【题型】解答题　【知识点】解析几何　【难度】medium
(2024·上海·三模) 将离心率相等的所有椭圆称为“一簇椭圆系”. 已知椭圆 $E: \frac{x^2}{2} + y^2 = 1$ 的左、右顶点分别为 $A, B$, 上顶点为 $D$.

(1) 若椭圆 $F: \frac{x^2}{s} + \frac{y^2}{2} = 1$ 与椭圆 $E$ 在“一簇椭圆系”中, 求常数 $s$ 的值;

(2) 设椭圆 $G: \frac{x^2}{2} + y^2 = \lambda (0 < \lambda < 1)$, 过 $A$ 作斜率为 $k_1$ 的直线 $l_1$ 与椭圆 $G$ 有且只有一个公共点, 过 $D$ 作斜率为 $k_2$ 的直线 $l_2$ 与椭圆 $G$ 有且只有一个公共点, 求当 $\lambda$ 为何值时, $|k_1| + |k_2|$ 取得最小值, 并求其最小值;

(3) 若椭圆 $H: \frac{x^2}{2} + \frac{y^2}{t} = 1(t > 2)$ 与椭圆 $E$ 在“一簇椭圆系”中, 椭圆 $H$ 上的任意一点记为 $C(x_0, y_0)$, 试判断 $\triangle ABC$ 的垂心 $M$ 是否都在椭圆 $E$ 上, 并说明理由.
【解答】
【答案】 (1) $s = 4$ 或 $s = 1$;

(2) $\lambda = \frac{1}{2}$, $\sqrt{2}$

(3) 垂心 $M$ 在椭圆 $E$ 上, 理由见解析

【知识点】 基本不等式求和的最小值、求椭圆上点的坐标、根据 $a$、$b$、$c$ 求椭圆标准方程

【分析】 (1) 求得椭圆 $E$ 的离心率, 分类讨论可求得 $s$;

(2) 可得直线 $l_1, l_2$ 的方程分别为 $y = k_1(x + \sqrt{2})$, $y = k_2x + 1$, 分别与椭圆联立方程, 利用判别式为 $0$, 可得 $|k_1| = \frac{1}{\sqrt{2}} \cdot \sqrt{\frac{\lambda}{1 - \lambda}}$, $|k_2| = \frac{1}{\sqrt{2}} \cdot \sqrt{\frac{1 - \lambda}{\lambda}}$, 进而可求 $|k_1| + |k_2|$ 取得最小值;

(3) 不妨设 $C(x_0, y_0)$ 为椭圆 $H$ 上的任意一点, 此时 $\frac{x_0^2}{2} + \frac{y_0^2}{4} = 1$, $\triangle ABC$ 的垂心 $M$ 的坐标为 $(x_M, y_M)$, 连接 $CM, AM$, 可求得 $\frac{y_M}{x_M + \sqrt{2}} \cdot \frac{y_0}{x_0 - \sqrt{2}} = -1$, 可得 $C(x_M, 2y_M)$, 利用 $\frac{x_M^2}{2} + y_M^2 = 1$ 可得结论.

【详解】 (1) 因为椭圆 $E$ 的离心率 $e = \frac{\sqrt{2}}{2}$, 当 $s > 2$ 时, $\frac{\sqrt{s - 2}}{\sqrt{s}} = \frac{\sqrt{2}}{2}$, 解得 $s = 4$;

当 $0 < s < 2$ 时, $\frac{\sqrt{2 - s}}{\sqrt{2}} = \frac{\sqrt{2}}{2}$, 解得 $s = 1$. 则 $s = 4$ 或 $s = 1$;

(2) 易得 $A(-\sqrt{2}, 0), D(0, 1)$, 所以直线 $l_1, l_2$ 的方程分别为 $y = k_1(x + \sqrt{2})$, $y = k_2x + 1$,

联立 $\begin{cases} y = k_1(x + \sqrt{2}) \\ \frac{x^2}{2} + y^2 = \lambda \end{cases}$, 消去 $y$ 并整理得 $(1 + 2k_1^2)x^2 + 4k_1x + 2 - 2\lambda = 0$,

因为直线 $l_1$ 与椭圆 $G$ 相切, 所以 $\Delta_1 = 0$, 因为 $0 < \lambda < 1$, 即 $|k_1| = \frac{1}{\sqrt{2}} \sqrt{\frac{\lambda}{1 - \lambda}}$,

联立 $\begin{cases} y = k_2x + 1 \\ \frac{x^2}{2} + y^2 = \lambda \end{cases}$, 消去 $y$ 并整理得 $(1 + 2k_2^2)x^2 + 4k_2x + 2 - 2\lambda = 0$,

因为直线 $l_2$ 与椭圆 $G$ 相切, 所以 $\Delta_2 = 0$,

因为 $0 < \lambda < 1$, 即 $|k_2| = \frac{1}{\sqrt{2}} \sqrt{\frac{1 - \lambda}{\lambda}}$, 则 $|k_1k_2| = \frac{1}{2}$,

所以 $|k_1| + |k_2| \ge 2\sqrt{|k_1k_2|} = \sqrt{2}$, 当且仅当 $|k_1| = |k_2|$ 时, 等号成立, 此时 $\lambda = \frac{1}{2}$.

故当 $\lambda = \frac{1}{2}$ 时, $|k_1| + |k_2|$ 取得最小值, 最小值为 $\sqrt{2}$.

(3) 易知椭圆 $H: \frac{x^2}{2} + \frac{y^2}{4} = 1$

不妨设 $C(x_0, y_0)$ 为椭圆 $H$ 上的任意一点, 此时 $\frac{x_0^2}{2} + \frac{y_0^2}{4} = 1, (1)$

不妨设 $\triangle ABC$ 的垂心 $M$ 的坐标为 $(x_M, y_M)$, 连接 $CM, AM$,

因为 $A(-\sqrt{2}, 0), B(\sqrt{2}, 0)$, 又 $CM \perp AB$, 所以 $x_M = x_0$,

因为 $x_M = x_0 \neq \pm\sqrt{2}, AM \perp BC$, 所以 $\frac{y_M}{x_M + \sqrt{2}} \cdot \frac{y_0}{x_0 - \sqrt{2}} = -1$,

因为 $x_M = x_0$, 所以 $x_0^2 = 2 - y_0y_M, (2)$,

联立 $(1)(2)$, 解得 $y_0 = 2y_M$,

因为点 $C(x_M, 2y_M)$ 在椭圆上, 所以 $\frac{x_M^2}{2} + y_M^2 = 1$. 故 $\triangle ABC$ 的垂心 $M$ 在椭圆 $E$ 上.

【点睛】 知识点点睛: 垂心是三角形三条高线的交点, 通常有两种方法进行求解, 其一是向量法, 即两个互相垂直的向量的数量积为零; 其二是利用直线的斜率公式, 即两条互相垂直的直线的斜率之积为 $-1$.

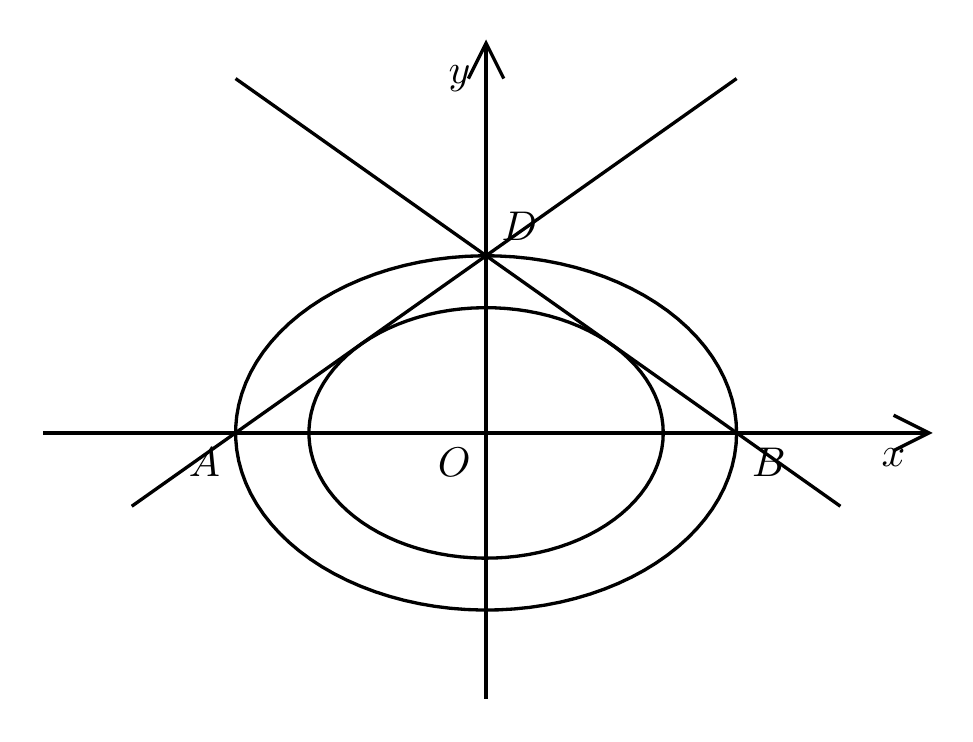
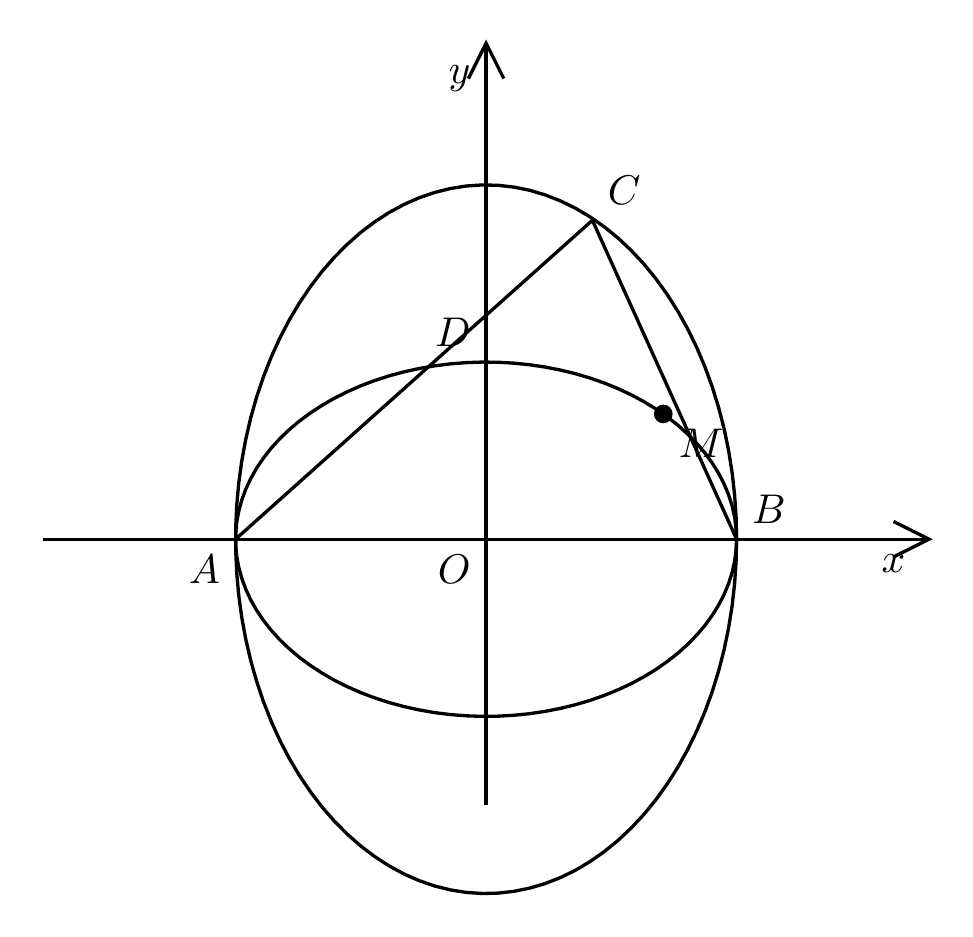